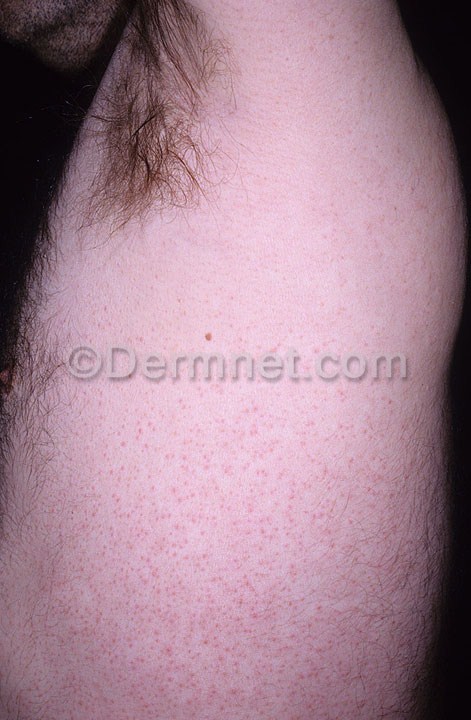
Disease: Exanthems and Drug Eruptions